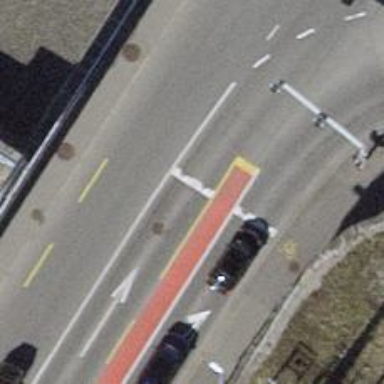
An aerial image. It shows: Secondary road with asphalt surface. It has separate sidewalk and advisory cycle lane.